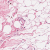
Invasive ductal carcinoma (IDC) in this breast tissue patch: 0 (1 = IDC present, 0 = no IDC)